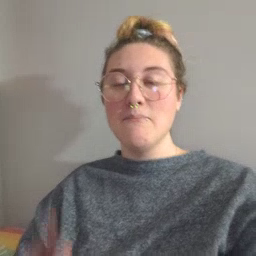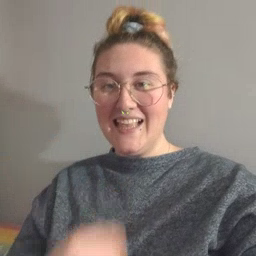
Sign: pretty